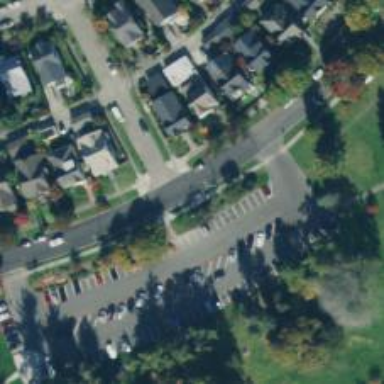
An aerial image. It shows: Asphalt footway with unmarked crossing.